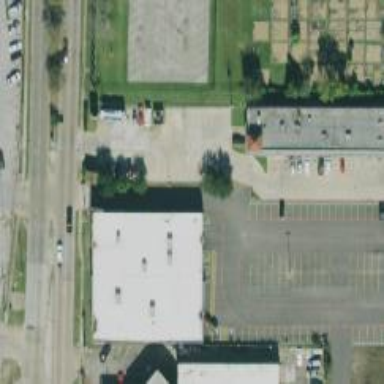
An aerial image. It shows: Parking space is available.